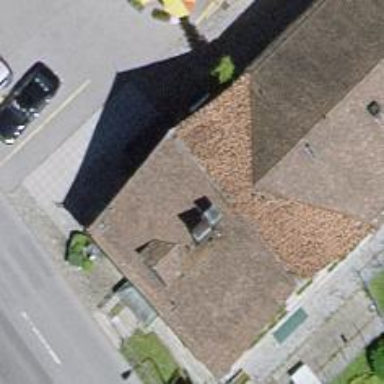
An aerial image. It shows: Guest house with restaurant.